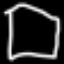
Label: square